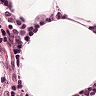
Metastatic tissue present: no